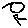
Label: circle